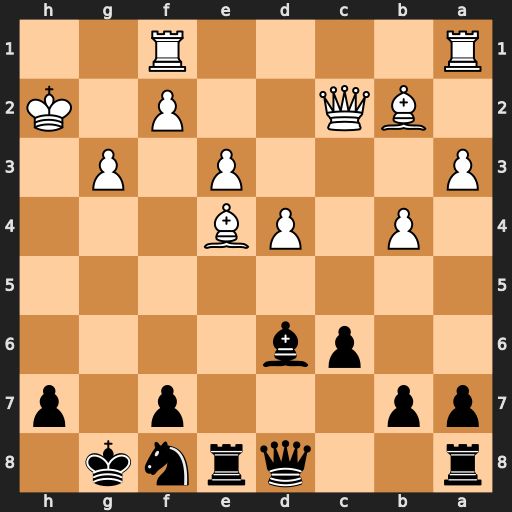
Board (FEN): r2qrnk1/pp3p1p/2pb4/8/1P1PB3/P3P1P1/1BQ2P1K/R4R2
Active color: b
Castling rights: -
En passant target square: -
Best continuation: Qh4+ Kg2 Qxe4+ Qxe4 Rxe4